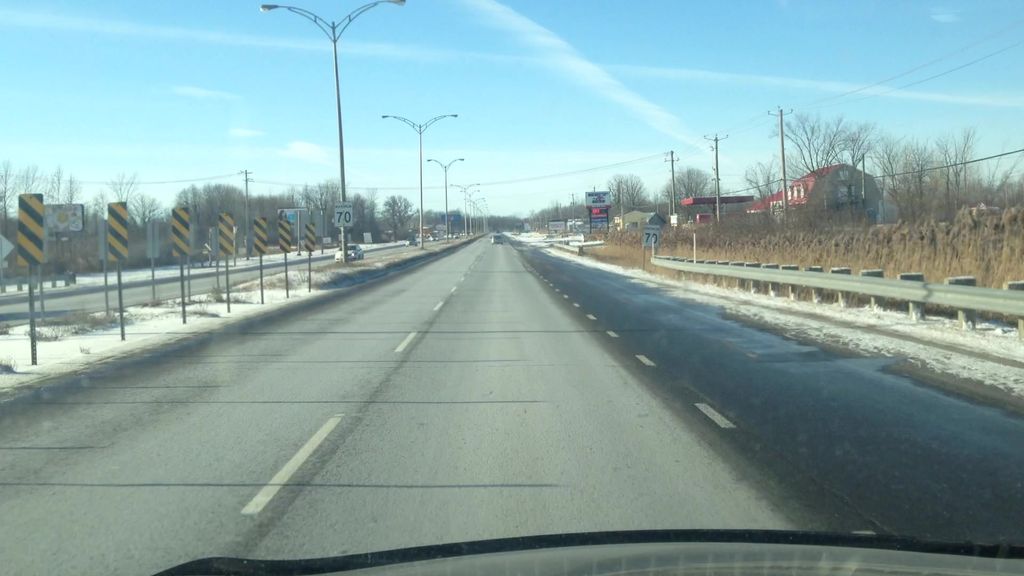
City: montreal